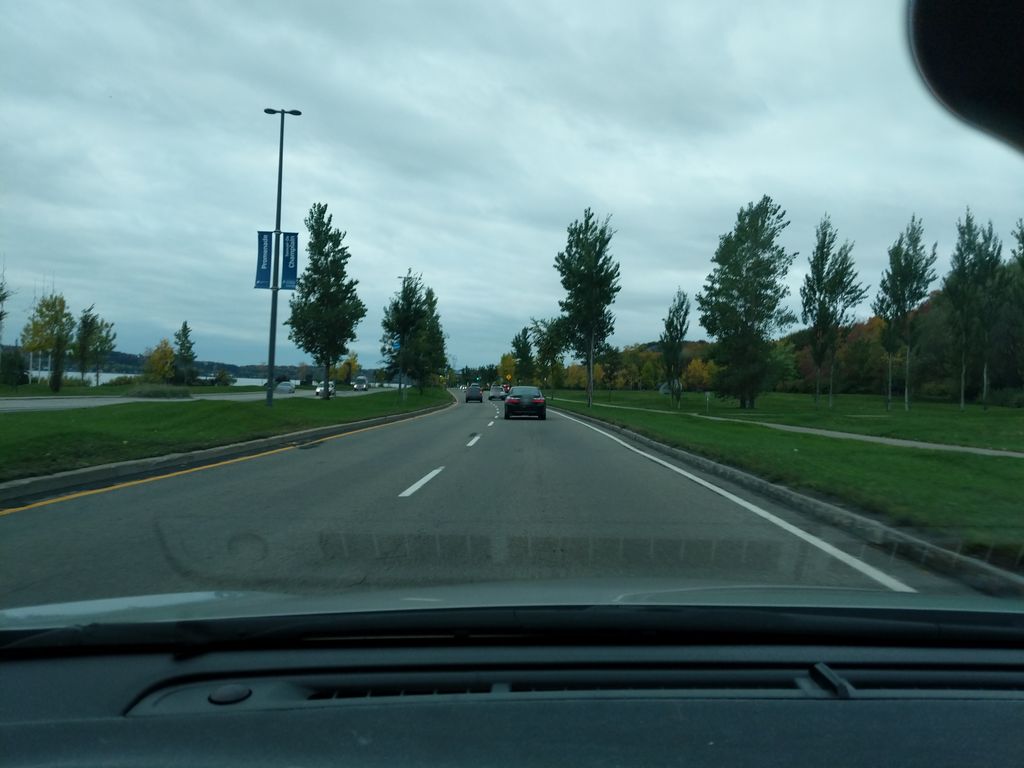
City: quebec_city